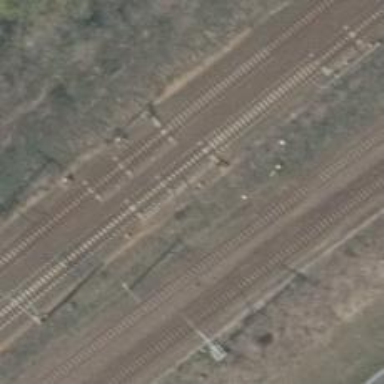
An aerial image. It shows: Railway switch.